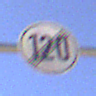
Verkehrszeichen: EndeGeschwindigkeit120
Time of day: Midday
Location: Outdoor (Nature)
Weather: Clear
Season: NotSpecified
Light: Natural